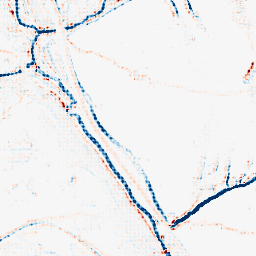
Category: morphological
Decomposition family: morphological_square
Decomposition parameters: operation: average
size: 5
Upsampling method: sinc_blackman
Upsampling parameters: scale: 4
kernel_size: 4
Upsampling scale: 4